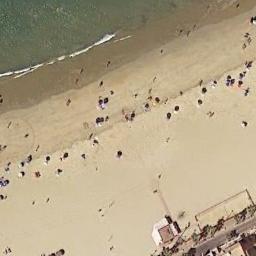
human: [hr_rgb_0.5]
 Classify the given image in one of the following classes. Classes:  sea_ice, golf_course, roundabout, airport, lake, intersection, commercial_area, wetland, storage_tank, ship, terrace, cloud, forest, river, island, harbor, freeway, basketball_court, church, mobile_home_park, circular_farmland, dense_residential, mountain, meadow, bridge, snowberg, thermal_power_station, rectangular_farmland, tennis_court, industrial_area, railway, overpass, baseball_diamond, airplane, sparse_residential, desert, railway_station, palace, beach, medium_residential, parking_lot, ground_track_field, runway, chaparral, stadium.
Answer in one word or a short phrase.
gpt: beach